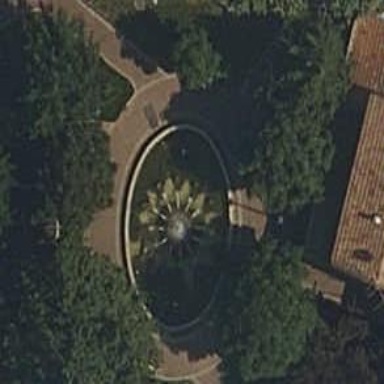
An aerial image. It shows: Beautiful fountain located near the water.